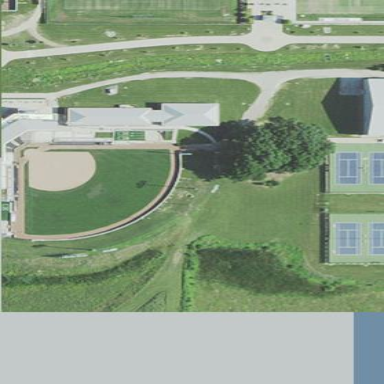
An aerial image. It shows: Softball pitch for leisure sports.